Field crop: maize
Growth stage: 2
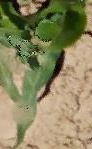
Species: maize